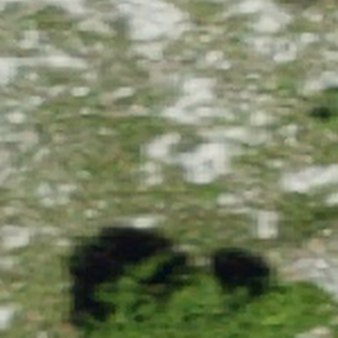
Label: other